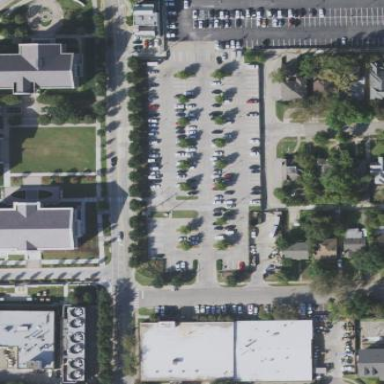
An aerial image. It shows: Parking area with surface.